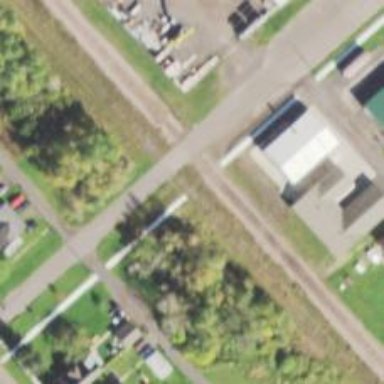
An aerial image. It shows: Railway crossing.